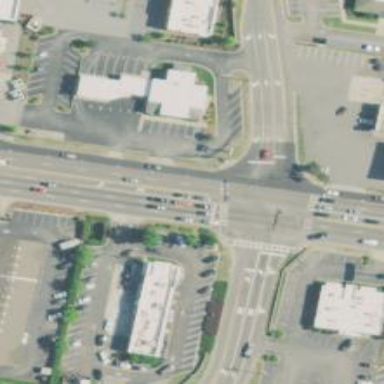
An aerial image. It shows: Marked road crossing.